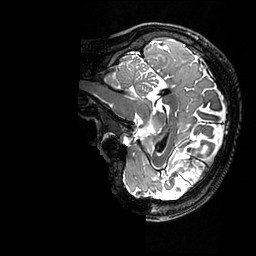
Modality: T2w
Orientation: sagittal
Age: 22
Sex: female
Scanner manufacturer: ge
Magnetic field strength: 3 T
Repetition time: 3.202 s
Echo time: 0.06629 s